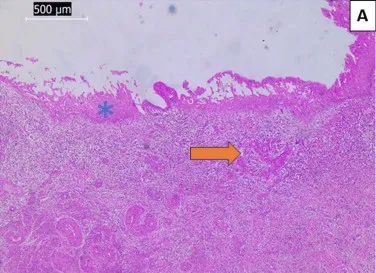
Histopathology of the cervix from the total hysterectomy specimen. Dysplastic changes in the superficial epithelium (blue asterisk) and invasive nests (orange arrow), H&E stain, original magnification 40x.
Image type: pathology (h&e)